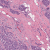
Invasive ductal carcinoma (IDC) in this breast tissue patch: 1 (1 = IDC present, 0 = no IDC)